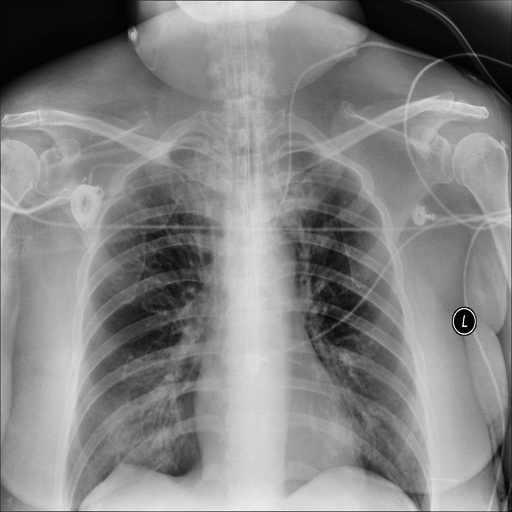
Finding: NORMAL